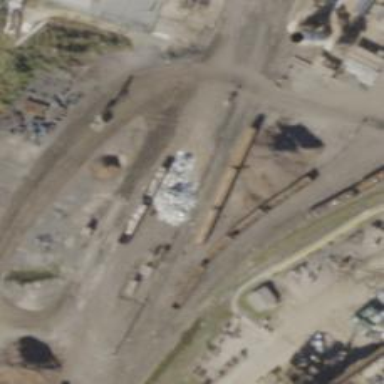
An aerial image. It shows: Railway spur service.